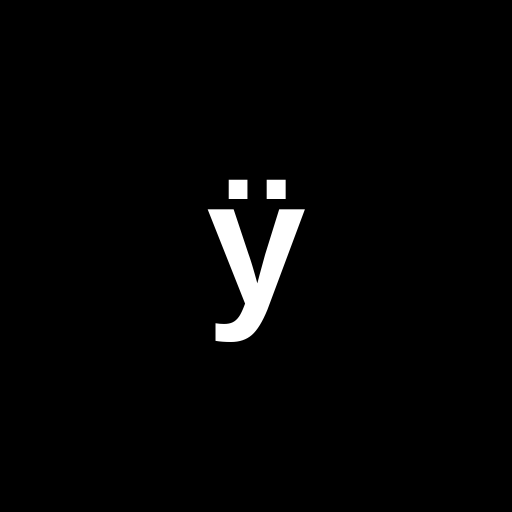
Character: ÿ
Unicode: U+00FF (LATIN SMALL LETTER Y WITH DIAERESIS)